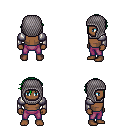
a pixel art fantasy rpg character, male body template, human, dark skin, steel arm armor, magenta pants, green short bangs hairstyle, chain hood, four views (front, back, left, right), 2x2 character sprite sheet, small pixel art, hard edges, no anti-aliasing